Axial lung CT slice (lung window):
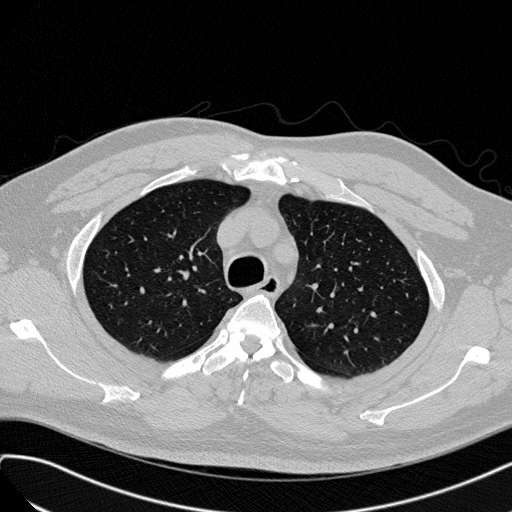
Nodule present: no